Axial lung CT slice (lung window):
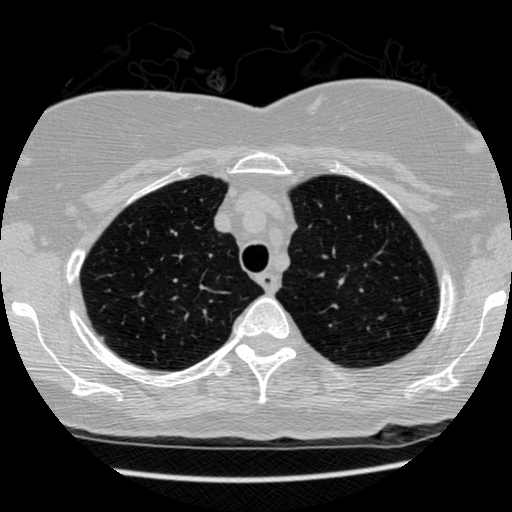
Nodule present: no